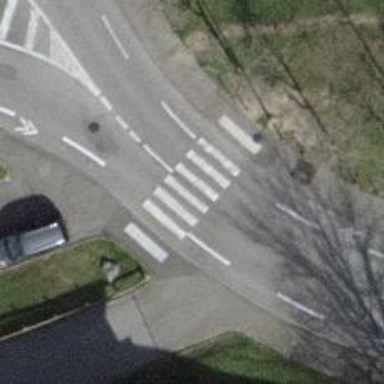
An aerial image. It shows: Marked crossing on the road.